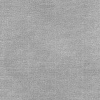
Atmospheric dust classification: dusty